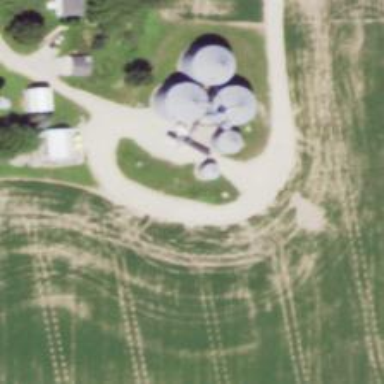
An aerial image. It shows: Silo.